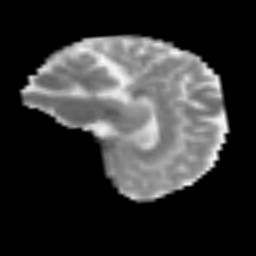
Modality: MD
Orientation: sagittal
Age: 59
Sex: female
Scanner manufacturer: siemens
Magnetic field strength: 3 T
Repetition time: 3.2 s
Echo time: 0.081 s